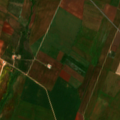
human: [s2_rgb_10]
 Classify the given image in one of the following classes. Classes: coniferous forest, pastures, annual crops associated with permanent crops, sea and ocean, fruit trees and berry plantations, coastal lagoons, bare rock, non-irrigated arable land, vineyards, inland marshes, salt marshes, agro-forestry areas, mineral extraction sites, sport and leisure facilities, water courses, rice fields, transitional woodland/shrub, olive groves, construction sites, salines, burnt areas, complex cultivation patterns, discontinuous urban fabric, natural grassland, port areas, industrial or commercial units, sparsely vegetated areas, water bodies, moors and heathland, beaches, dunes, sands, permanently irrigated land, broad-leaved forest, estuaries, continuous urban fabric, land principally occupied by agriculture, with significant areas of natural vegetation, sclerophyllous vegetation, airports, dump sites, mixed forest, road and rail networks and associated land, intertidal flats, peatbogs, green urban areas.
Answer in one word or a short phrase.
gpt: continuous urban fabric